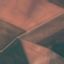
Land use / land cover class: AnnualCrop